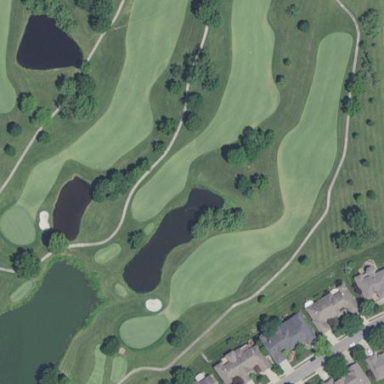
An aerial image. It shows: Golf fairway on grassy land designated for golfing activities.